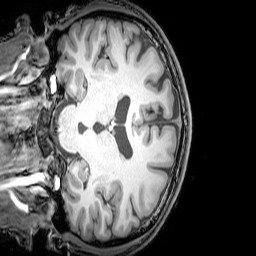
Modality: T1w
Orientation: coronal
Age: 20
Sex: male
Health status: healthy
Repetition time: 0.081 s
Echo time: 0.037 s